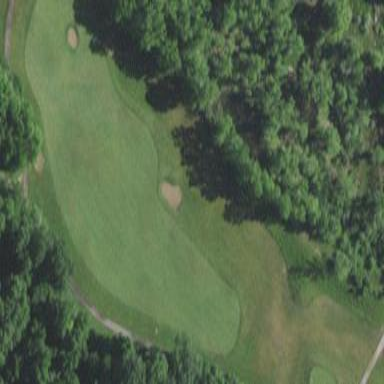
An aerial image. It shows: Grassy area designated as golf fairway.